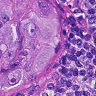
Metastatic tissue present: yes